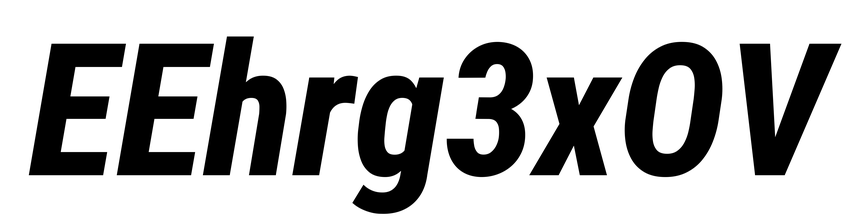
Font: Roboto-Italic_Condensed_ExtraBold_Italic